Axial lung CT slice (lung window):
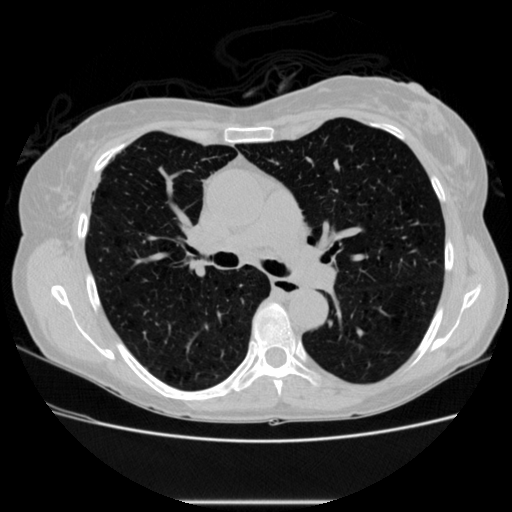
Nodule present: no